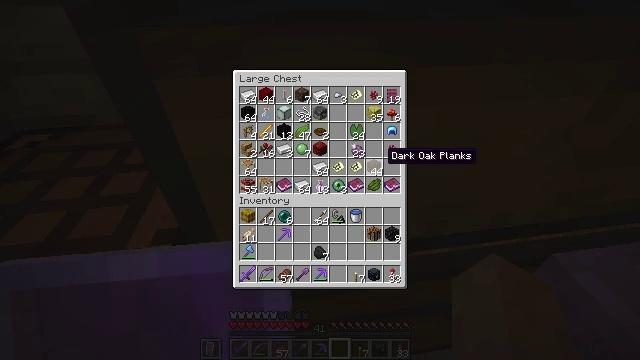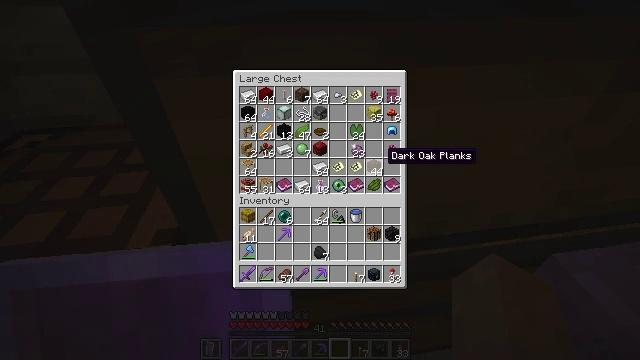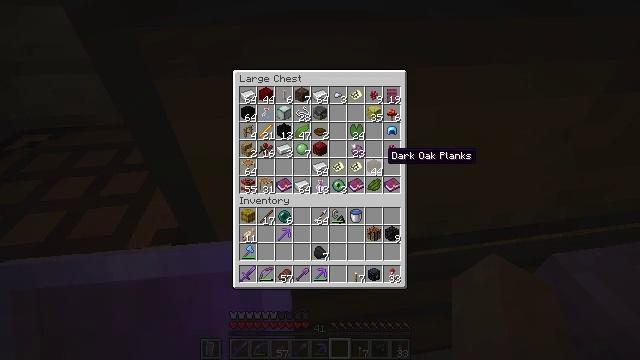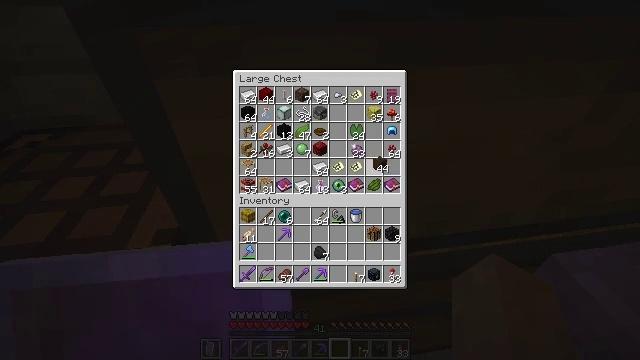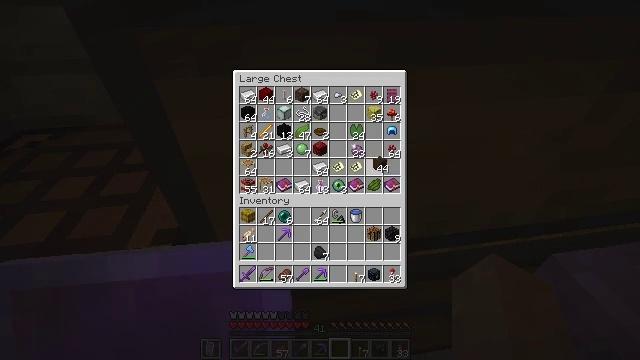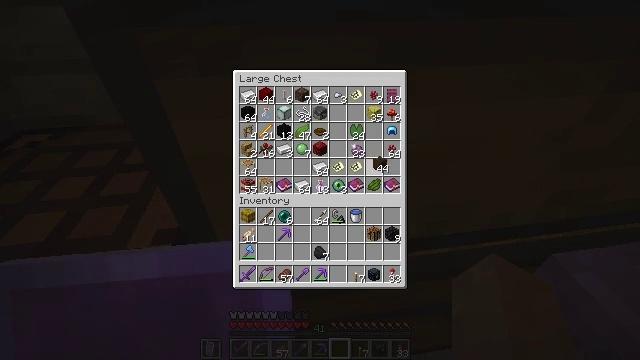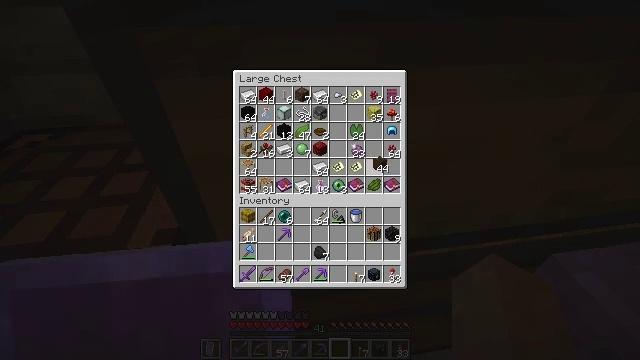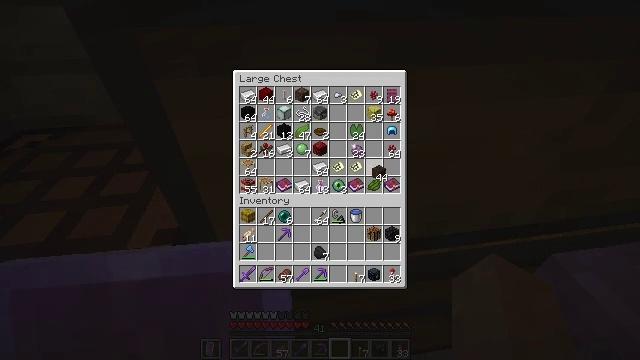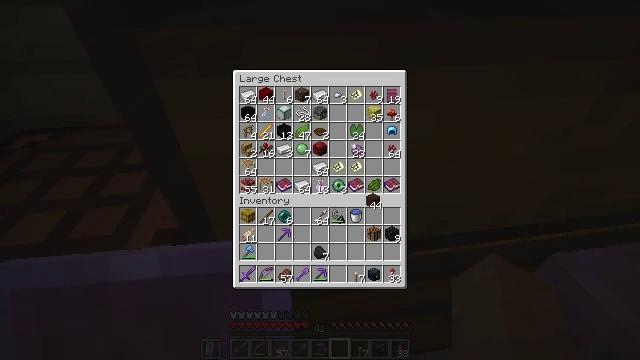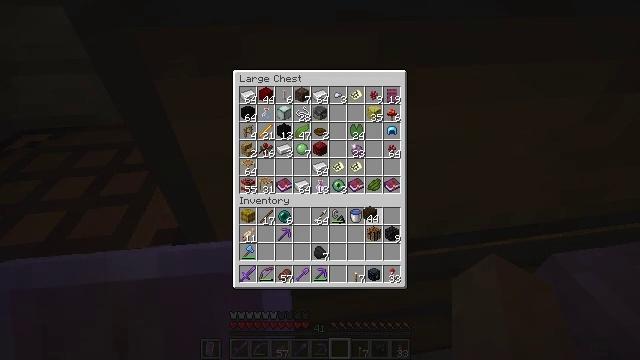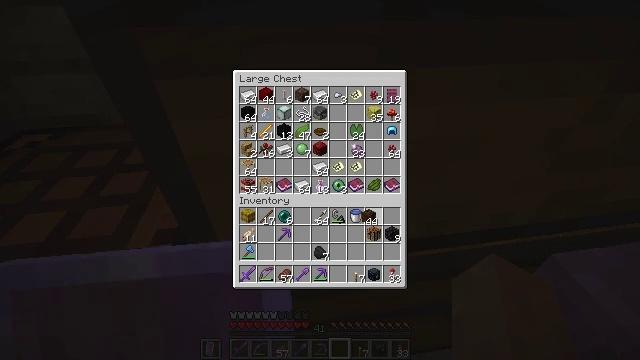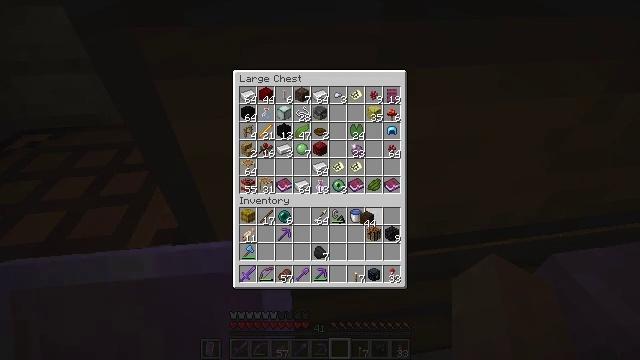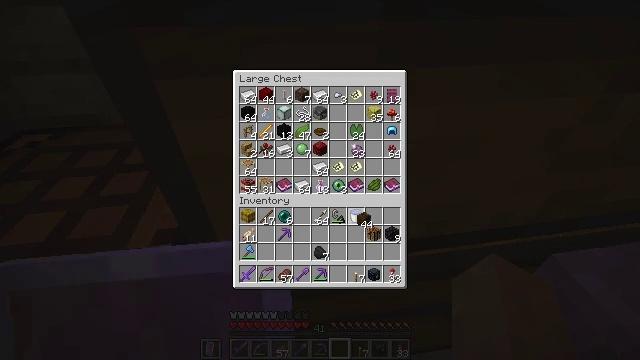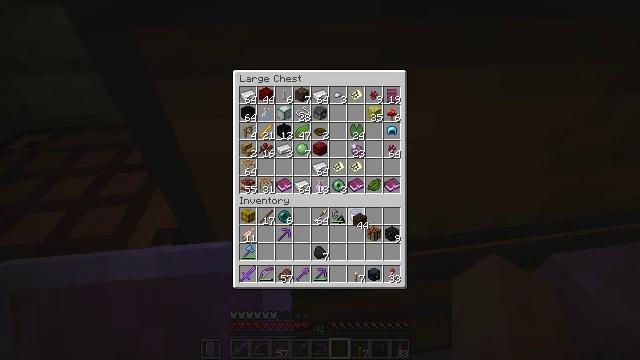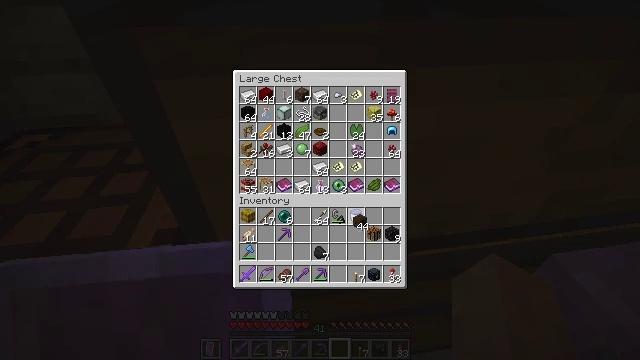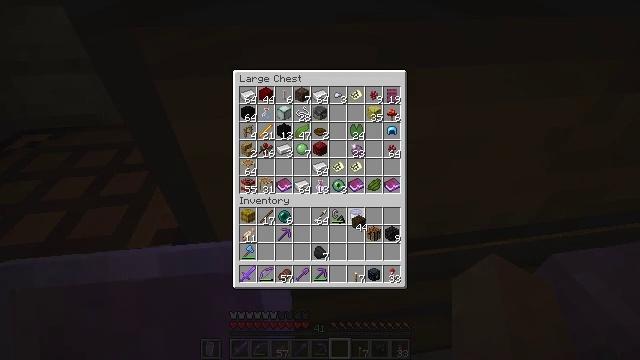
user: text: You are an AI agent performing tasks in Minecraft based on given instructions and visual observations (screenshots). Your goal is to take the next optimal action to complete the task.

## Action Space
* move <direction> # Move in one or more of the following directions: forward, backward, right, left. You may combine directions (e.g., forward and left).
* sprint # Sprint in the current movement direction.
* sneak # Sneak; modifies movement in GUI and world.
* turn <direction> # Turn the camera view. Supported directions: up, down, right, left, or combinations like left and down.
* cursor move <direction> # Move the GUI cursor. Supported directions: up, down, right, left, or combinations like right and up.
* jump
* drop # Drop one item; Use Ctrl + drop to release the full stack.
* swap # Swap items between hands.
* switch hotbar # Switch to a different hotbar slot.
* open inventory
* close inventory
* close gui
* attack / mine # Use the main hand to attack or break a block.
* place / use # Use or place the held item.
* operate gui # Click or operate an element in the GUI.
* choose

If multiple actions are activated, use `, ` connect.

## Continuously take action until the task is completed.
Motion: motion action
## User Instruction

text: Combine dark oak planks and sticks to make a dark oak fence gate.
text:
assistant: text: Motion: no_op
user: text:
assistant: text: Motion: no_op
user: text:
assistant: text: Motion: attack / mine
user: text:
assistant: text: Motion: attack / mine
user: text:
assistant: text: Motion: attack / mine
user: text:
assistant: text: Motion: no_op
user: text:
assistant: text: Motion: turn down
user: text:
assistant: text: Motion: turn down
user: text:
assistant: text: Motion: turn down
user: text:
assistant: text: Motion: no_op
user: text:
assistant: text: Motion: no_op
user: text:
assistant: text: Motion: no_op
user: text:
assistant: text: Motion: no_op
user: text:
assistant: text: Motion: no_op
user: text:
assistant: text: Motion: no_op
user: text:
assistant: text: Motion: no_op
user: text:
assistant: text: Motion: no_op
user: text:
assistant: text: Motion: no_op
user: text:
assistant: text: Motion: no_op
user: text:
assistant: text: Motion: no_op
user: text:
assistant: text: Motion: no_op
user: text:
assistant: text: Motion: attack / mine
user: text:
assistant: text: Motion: attack / mine
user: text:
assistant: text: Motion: attack / mine
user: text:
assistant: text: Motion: attack / mine
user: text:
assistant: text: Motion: no_op
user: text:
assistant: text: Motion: no_op
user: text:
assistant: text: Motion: no_op
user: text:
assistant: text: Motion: no_op
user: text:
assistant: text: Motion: no_op